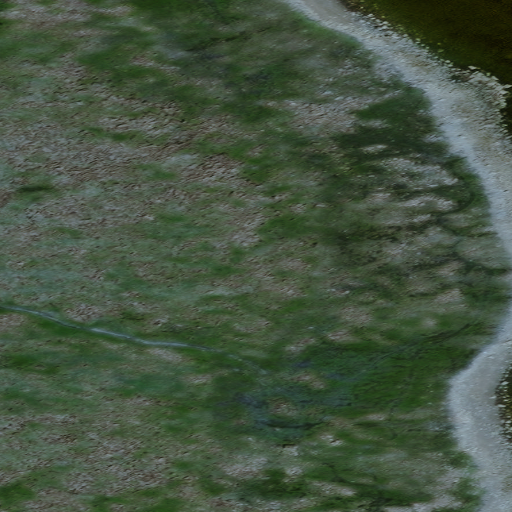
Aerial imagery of cape in Alaska named Agtapuk Point containing only unknown